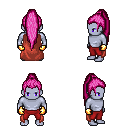
a pixel art fantasy rpg character, male body template, dark elf, purple skin, maroon cape, red pants, pink extra-long topknot hairstyle, gold gloves, four views (front, back, left, right), 2x2 character sprite sheet, small pixel art, hard edges, no anti-aliasing